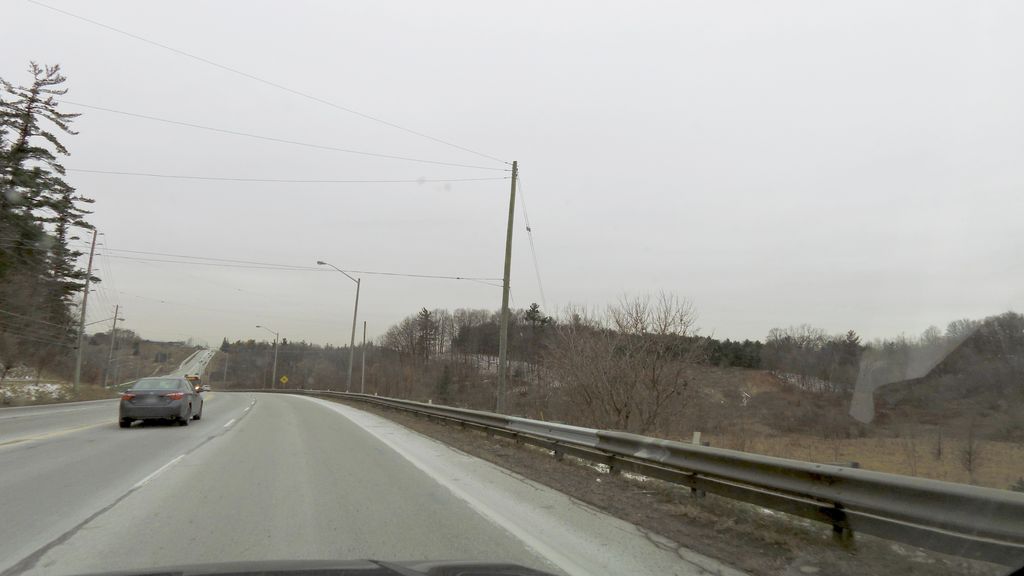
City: toronto